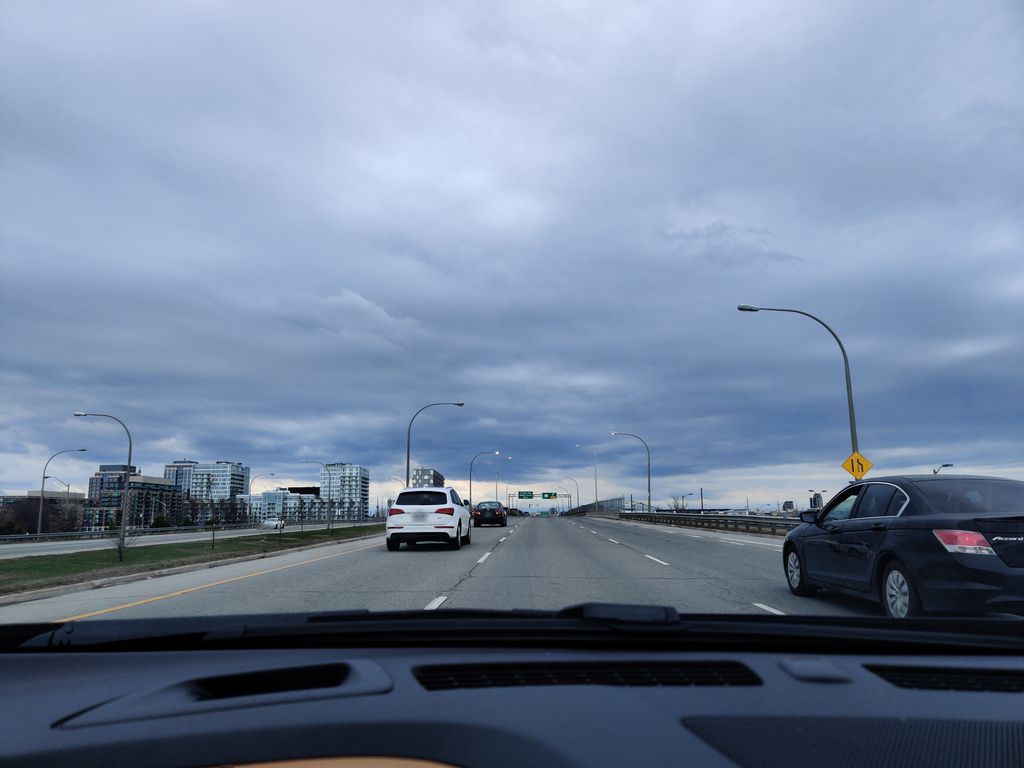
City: toronto